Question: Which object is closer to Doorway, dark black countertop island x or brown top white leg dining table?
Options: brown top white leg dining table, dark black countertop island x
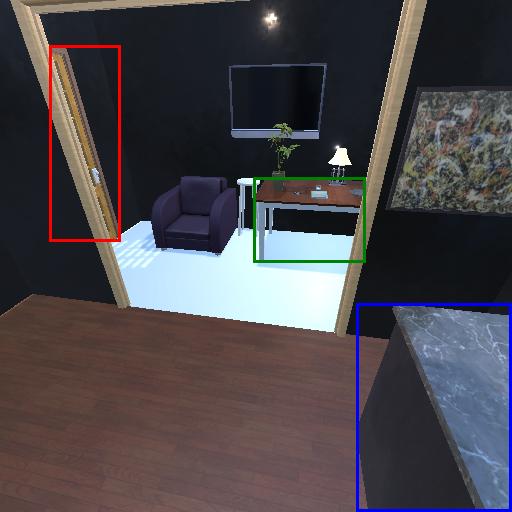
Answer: brown top white leg dining table